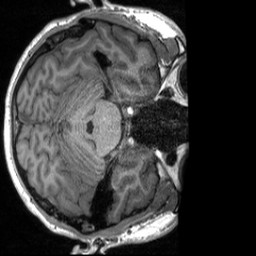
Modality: T1w
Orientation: axial
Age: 22
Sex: male
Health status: healthy
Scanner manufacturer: siemens
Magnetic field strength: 3 T
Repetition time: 2 s
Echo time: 0.00232 s